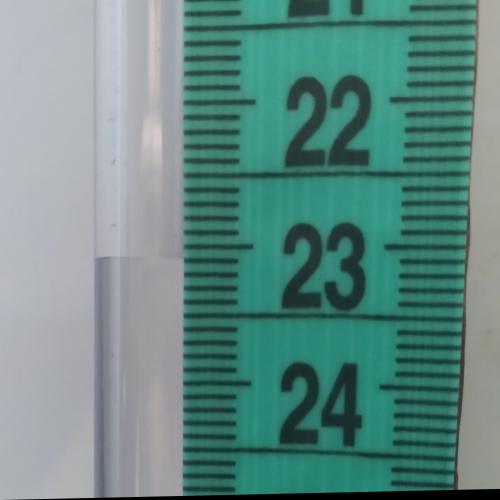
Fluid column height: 23.1 cm